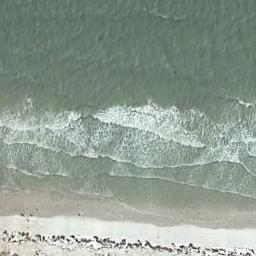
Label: beach